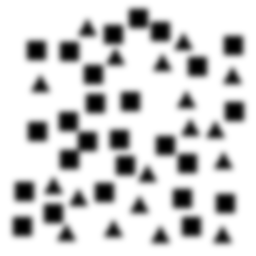
Squares: 26
Triangles: 18
Stars: 0
Total shapes: 44